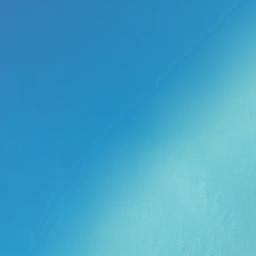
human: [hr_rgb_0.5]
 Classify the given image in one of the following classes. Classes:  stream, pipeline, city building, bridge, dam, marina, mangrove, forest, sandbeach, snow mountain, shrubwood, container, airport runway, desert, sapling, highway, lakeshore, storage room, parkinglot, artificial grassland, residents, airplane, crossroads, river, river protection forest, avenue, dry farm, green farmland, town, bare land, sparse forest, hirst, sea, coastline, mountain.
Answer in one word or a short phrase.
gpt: sea